Field crop: maize
Growth stage: 2
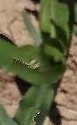
Species: maize